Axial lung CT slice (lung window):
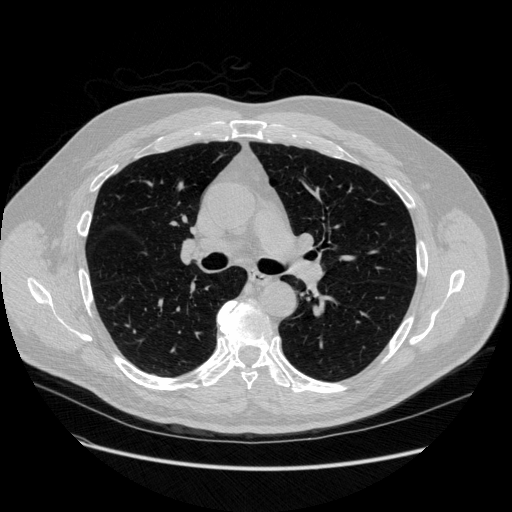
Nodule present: no